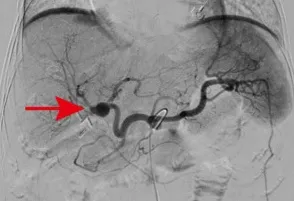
(A) The pseudoaneurysm was located at the bifurcation of the left and right hepatic arteries and showed multiple collateral circulation, which was related to the two branches of the left hepatic artery trunk and the right hepatic artery.
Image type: radiology (x_ray)